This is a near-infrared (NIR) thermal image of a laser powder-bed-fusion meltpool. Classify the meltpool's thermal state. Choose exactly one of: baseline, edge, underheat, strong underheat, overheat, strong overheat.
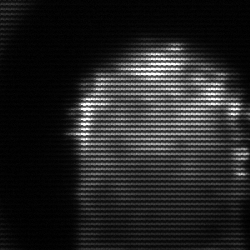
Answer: baseline